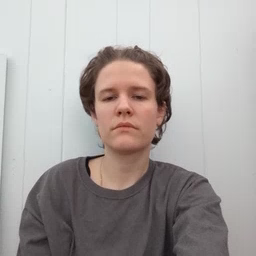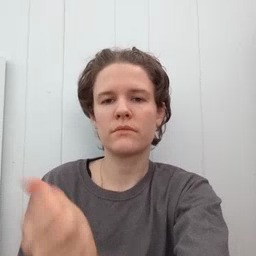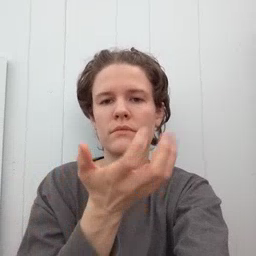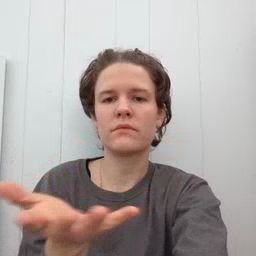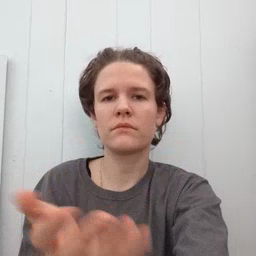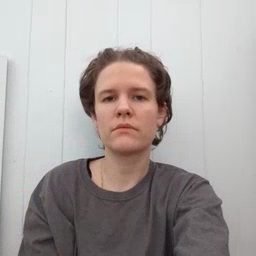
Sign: every